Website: apple
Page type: customer-info-address
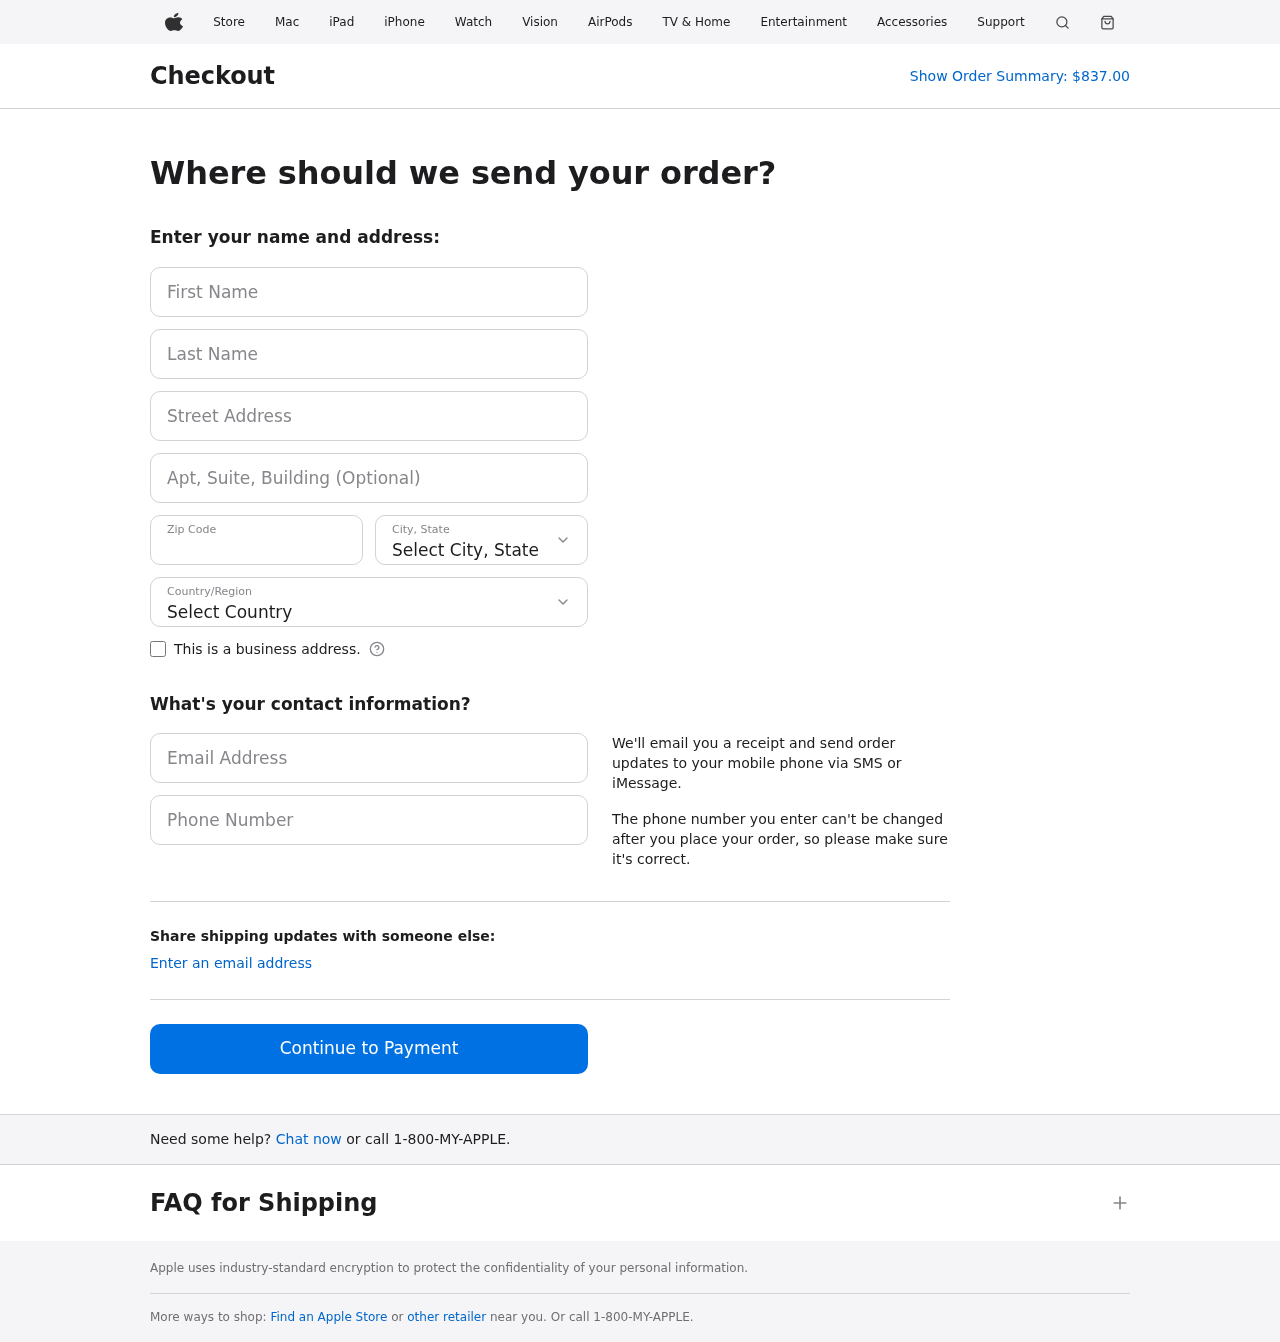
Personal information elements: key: PII_CITY_STATE
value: Derricktown, MS
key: PII_COUNTRY
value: United States
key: PII_EMAIL
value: johncook@yahoo.com
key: PII_FIRSTNAME
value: John
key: PII_LASTNAME
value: Cook
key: PII_PHONE
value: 8302345305
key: PII_POSTCODE
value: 88191
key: PII_STREET
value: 228 Ashley Views Suite 409
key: PII_STREET2
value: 4777 Roth Valley
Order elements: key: ORDER_TOTAL
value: $837.00